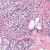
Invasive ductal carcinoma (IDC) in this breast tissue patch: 1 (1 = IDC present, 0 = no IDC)